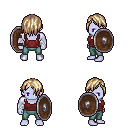
a pixel art fantasy rpg character, male body template, dark elf, purple skin, maroon pirate shirt, teal pants, white blonde bangs hairstyle, white cloth bandages, shield, four views (front, back, left, right), 2x2 character sprite sheet, small pixel art, hard edges, no anti-aliasing